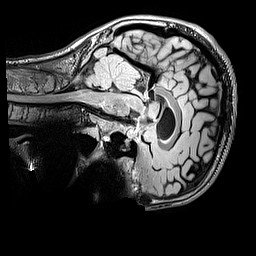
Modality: FLAIR
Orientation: sagittal
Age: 13
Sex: male
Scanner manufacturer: siemens
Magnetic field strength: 3 T
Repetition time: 5 s
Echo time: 0.388 s